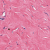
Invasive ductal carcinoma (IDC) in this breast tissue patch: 0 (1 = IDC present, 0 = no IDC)